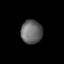
Tissue: lung
Cell type: Myeloid cells
Senescence score: 0.1005
Nuclear area (px): 495
Mean DAPI intensity: 103.046